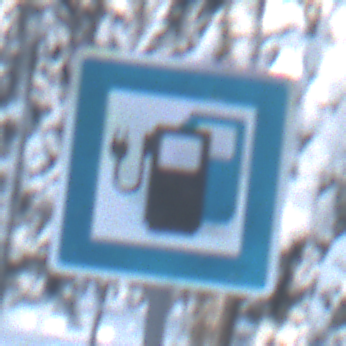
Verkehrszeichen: LadestationFuerElektrofahrzeuge
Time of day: MorningAfternoon
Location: Outdoor (Nature)
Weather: Clear
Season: Winter
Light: Natural